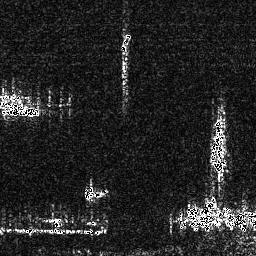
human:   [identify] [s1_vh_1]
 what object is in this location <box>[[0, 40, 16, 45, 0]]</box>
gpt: <ref>1 medium ship at the left</ref>

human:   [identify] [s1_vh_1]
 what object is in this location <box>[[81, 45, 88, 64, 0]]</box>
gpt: <ref>1 medium ship at the right</ref>

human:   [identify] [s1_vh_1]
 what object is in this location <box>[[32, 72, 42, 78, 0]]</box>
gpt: <ref>1 small ship at the bottom</ref>